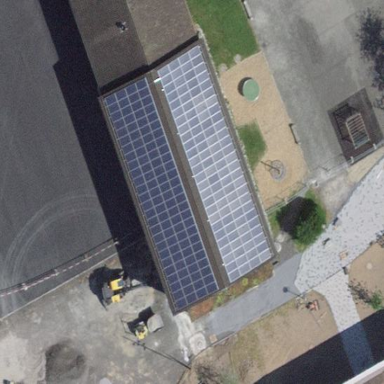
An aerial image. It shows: Solar power generator.